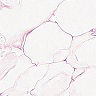
Metastatic tissue present: no